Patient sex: F
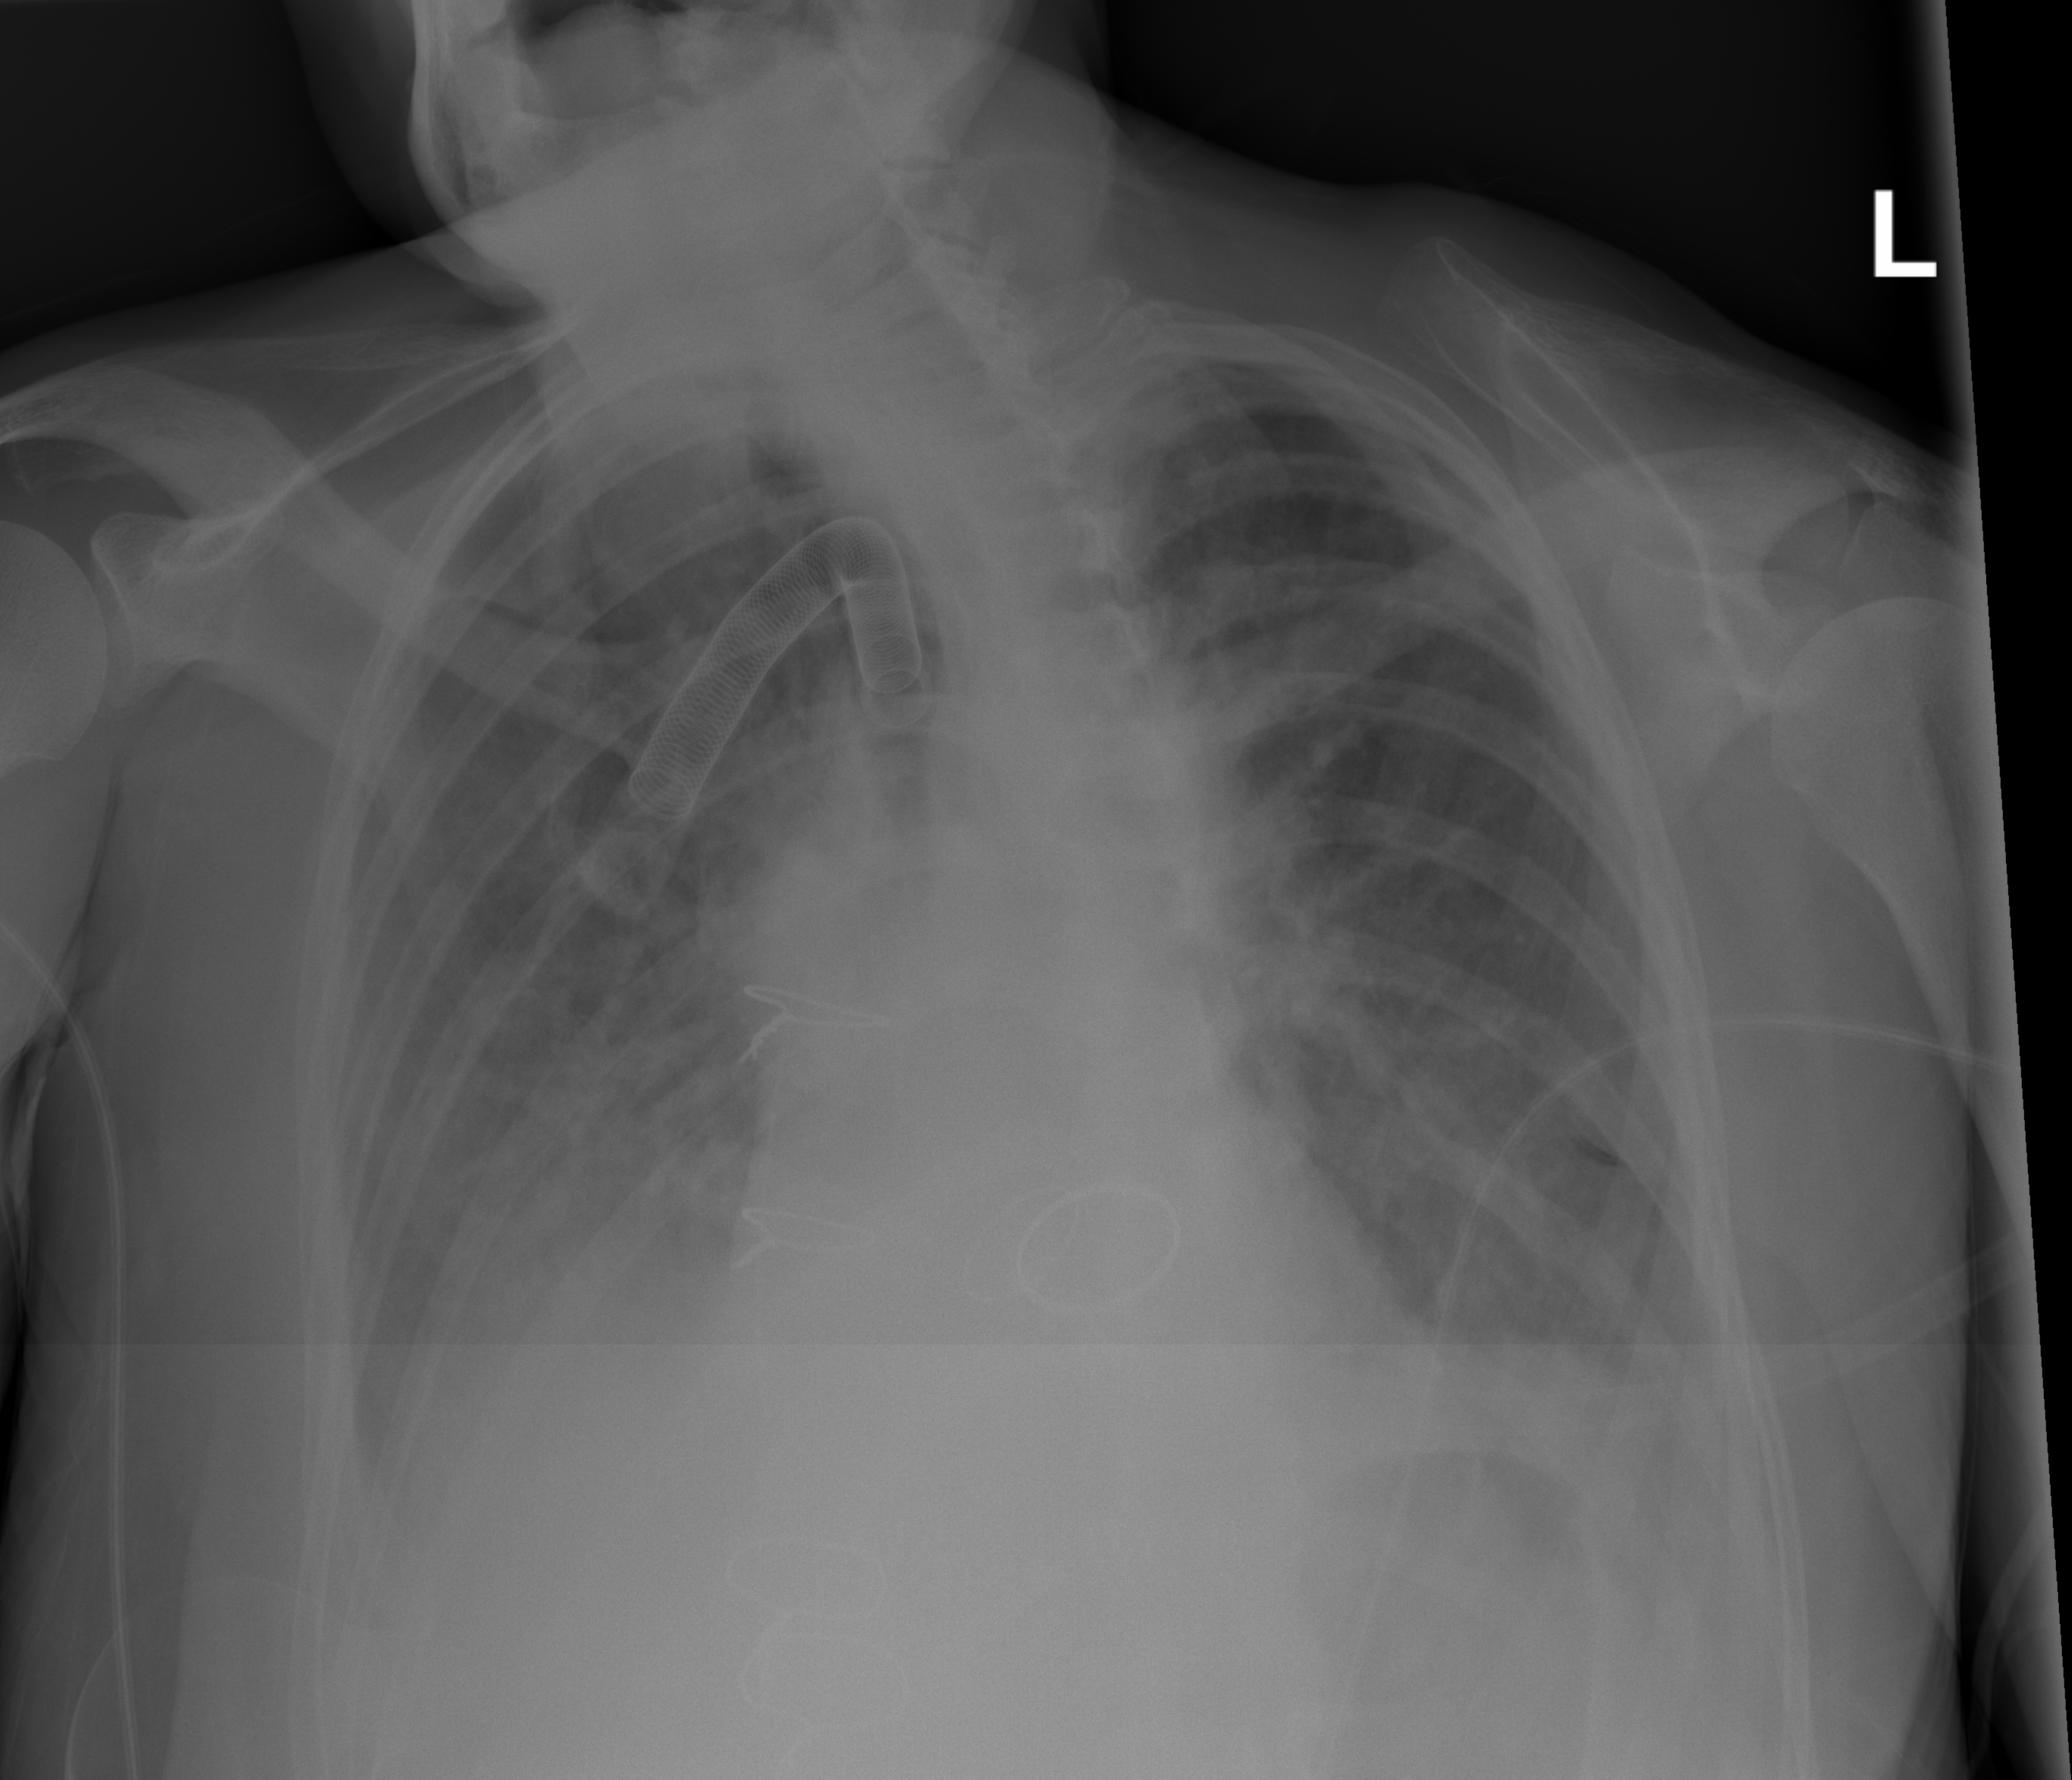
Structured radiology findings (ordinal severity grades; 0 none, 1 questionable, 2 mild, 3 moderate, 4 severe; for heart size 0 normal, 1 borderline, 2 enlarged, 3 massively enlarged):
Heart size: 0
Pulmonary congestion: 2
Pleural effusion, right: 3
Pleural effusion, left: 0
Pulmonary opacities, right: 2
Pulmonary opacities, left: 1
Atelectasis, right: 2
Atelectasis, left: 0